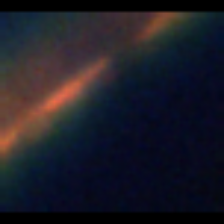
Taxon: Pennate
Group: Diatoms